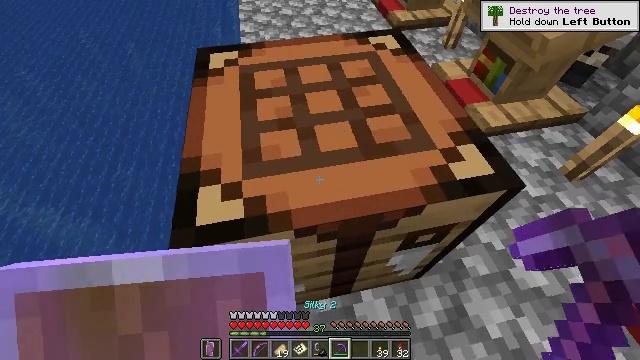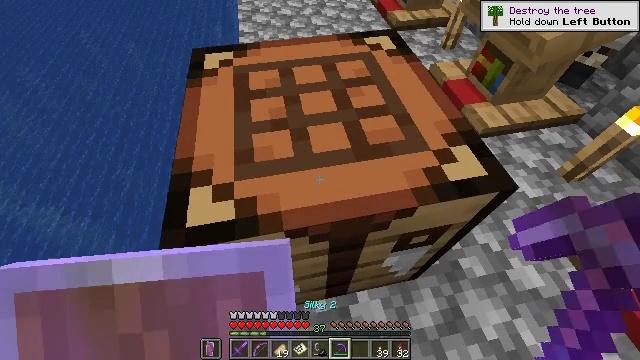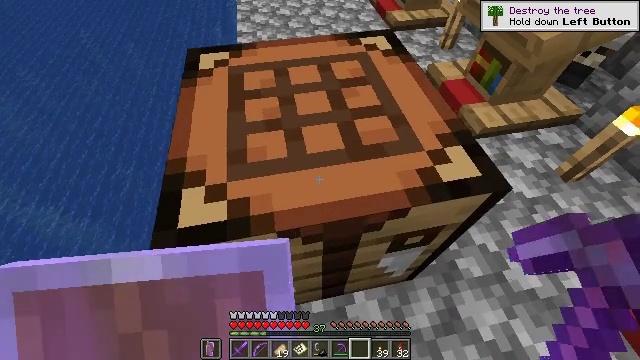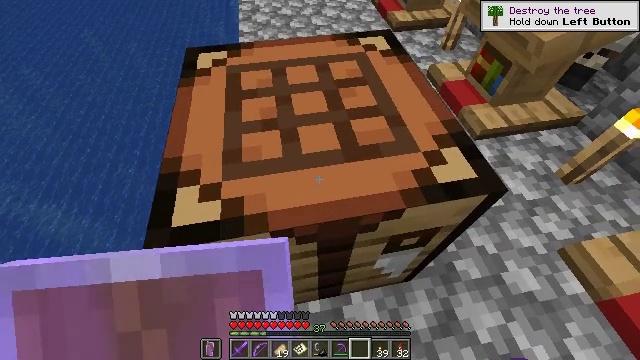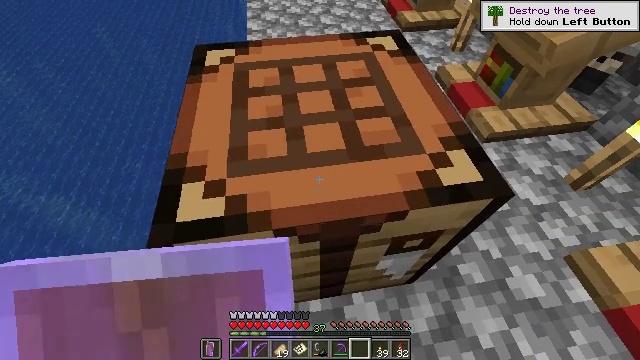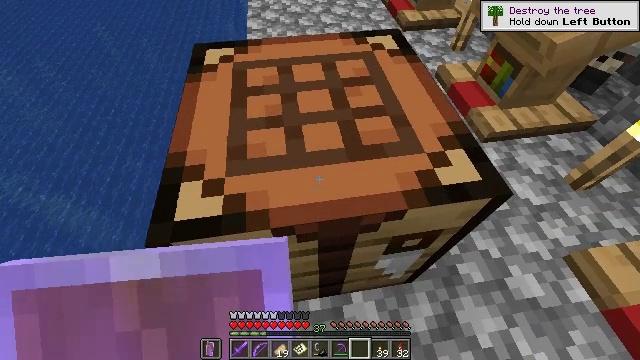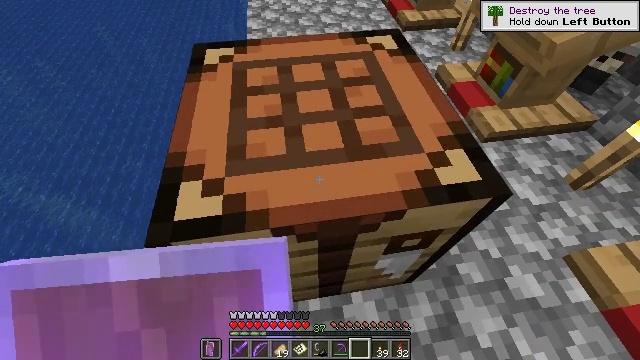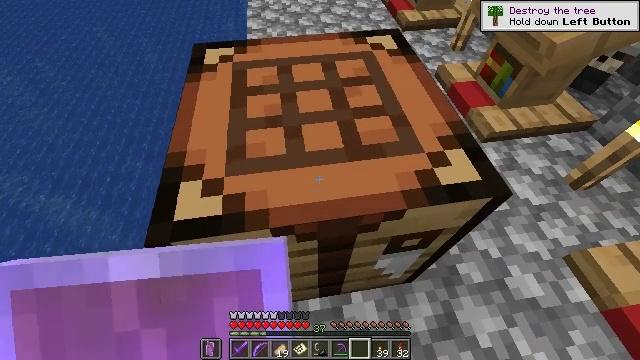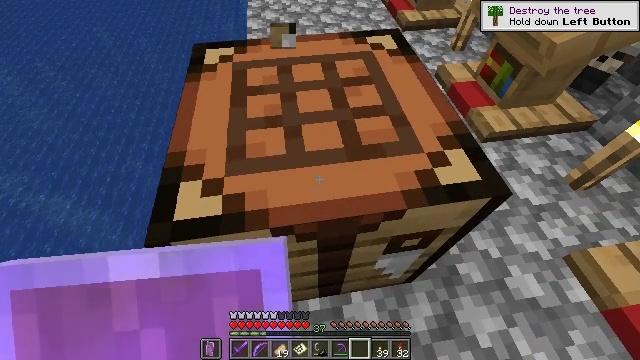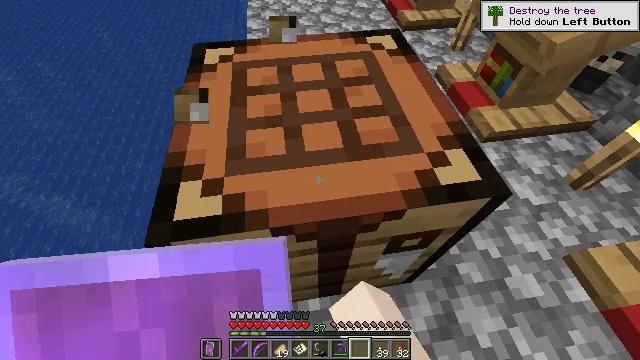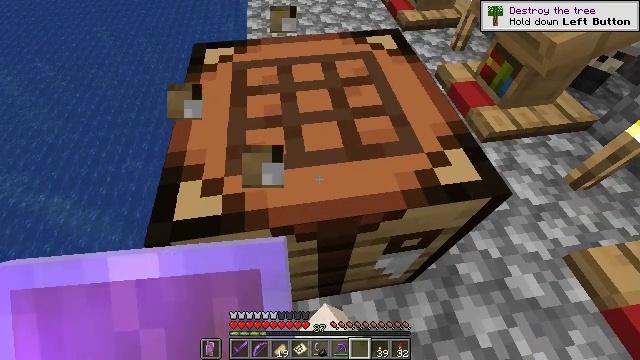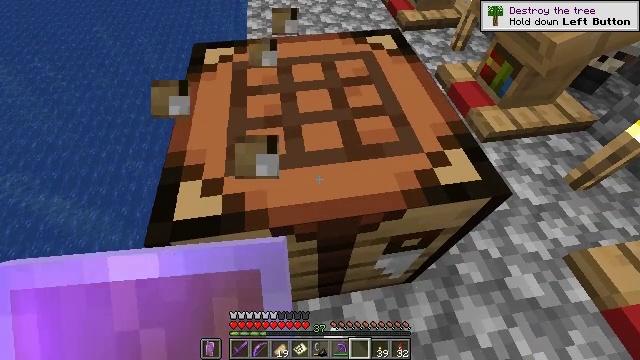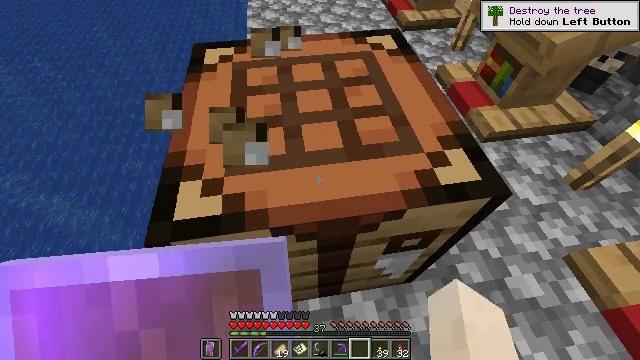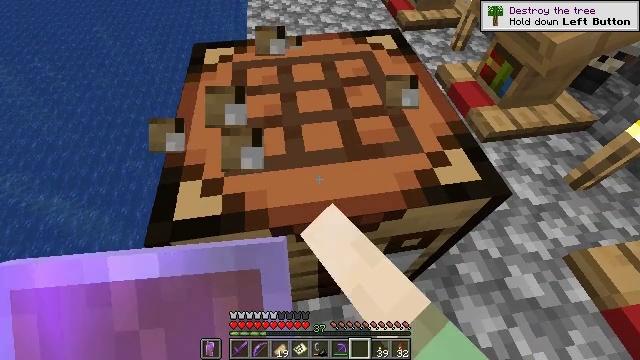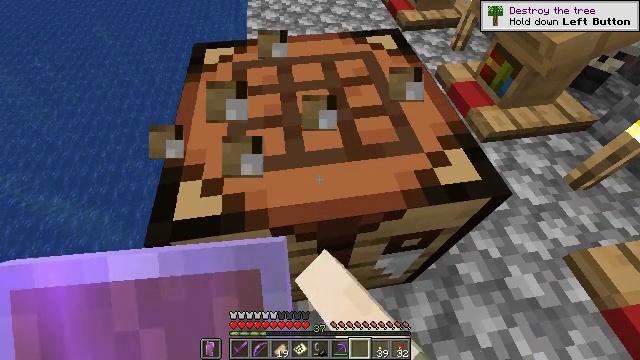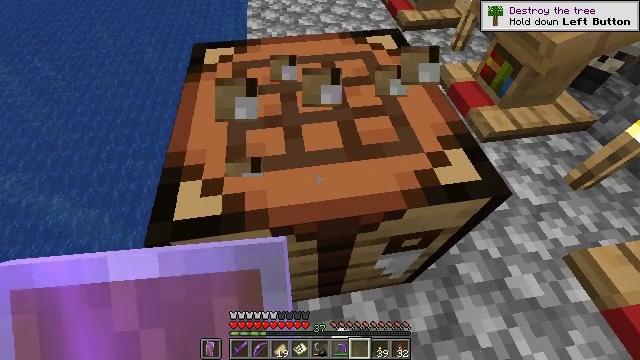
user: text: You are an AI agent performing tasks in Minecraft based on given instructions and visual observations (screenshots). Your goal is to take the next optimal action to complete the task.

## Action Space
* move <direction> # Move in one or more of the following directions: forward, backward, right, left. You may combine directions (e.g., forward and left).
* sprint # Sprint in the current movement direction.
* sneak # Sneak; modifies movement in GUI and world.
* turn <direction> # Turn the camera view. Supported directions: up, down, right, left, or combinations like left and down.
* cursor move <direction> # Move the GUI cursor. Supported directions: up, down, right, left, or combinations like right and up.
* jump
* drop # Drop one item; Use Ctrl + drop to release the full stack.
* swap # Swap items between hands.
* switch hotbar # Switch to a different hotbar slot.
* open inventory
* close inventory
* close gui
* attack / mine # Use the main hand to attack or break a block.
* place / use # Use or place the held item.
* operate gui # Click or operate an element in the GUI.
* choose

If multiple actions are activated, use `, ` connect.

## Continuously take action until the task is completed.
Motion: motion action
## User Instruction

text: Make a filled map at the crafting table.
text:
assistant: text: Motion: no_op
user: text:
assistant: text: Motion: no_op
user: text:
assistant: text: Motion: no_op
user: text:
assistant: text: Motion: turn left
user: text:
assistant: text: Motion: no_op
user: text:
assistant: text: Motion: no_op
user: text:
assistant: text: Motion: no_op
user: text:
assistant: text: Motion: attack / mine
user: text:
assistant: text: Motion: attack / mine
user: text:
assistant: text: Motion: attack / mine
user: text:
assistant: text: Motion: attack / mine
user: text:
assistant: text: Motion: attack / mine
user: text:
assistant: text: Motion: attack / mine
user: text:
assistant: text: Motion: attack / mine
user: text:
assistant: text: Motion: attack / mine
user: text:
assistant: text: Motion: attack / mine
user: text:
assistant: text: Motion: attack / mine
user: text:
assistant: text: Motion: attack / mine
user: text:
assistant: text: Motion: attack / mine
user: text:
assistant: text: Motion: attack / mine
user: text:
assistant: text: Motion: attack / mine
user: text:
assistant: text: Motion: attack / mine
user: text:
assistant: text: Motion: attack / mine
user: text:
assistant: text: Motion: attack / mine
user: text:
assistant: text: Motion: attack / mine
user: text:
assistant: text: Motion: attack / mine
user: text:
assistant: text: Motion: attack / mine
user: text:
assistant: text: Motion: no_op
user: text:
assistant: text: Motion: no_op
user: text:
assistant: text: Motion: no_op